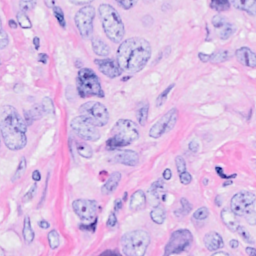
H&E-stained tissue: Breast